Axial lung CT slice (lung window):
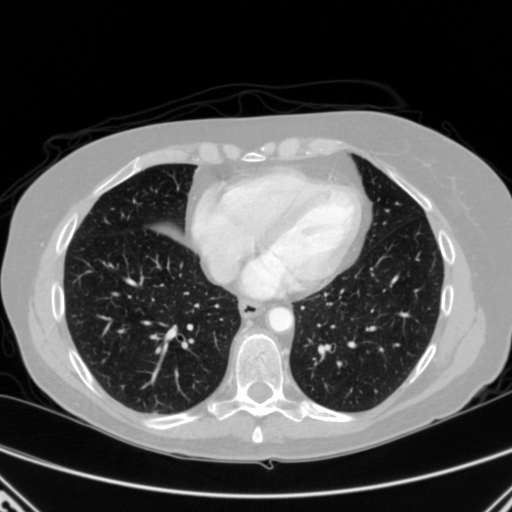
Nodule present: no